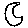
Label: moon